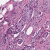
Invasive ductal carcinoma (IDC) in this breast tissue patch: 1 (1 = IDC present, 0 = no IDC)